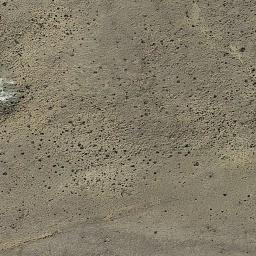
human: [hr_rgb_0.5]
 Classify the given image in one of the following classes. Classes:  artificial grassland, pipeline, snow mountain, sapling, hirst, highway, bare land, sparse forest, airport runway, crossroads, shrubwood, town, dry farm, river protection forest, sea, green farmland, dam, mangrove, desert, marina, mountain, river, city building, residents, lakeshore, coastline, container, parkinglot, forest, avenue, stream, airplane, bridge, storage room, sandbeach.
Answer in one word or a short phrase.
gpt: bare land